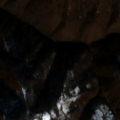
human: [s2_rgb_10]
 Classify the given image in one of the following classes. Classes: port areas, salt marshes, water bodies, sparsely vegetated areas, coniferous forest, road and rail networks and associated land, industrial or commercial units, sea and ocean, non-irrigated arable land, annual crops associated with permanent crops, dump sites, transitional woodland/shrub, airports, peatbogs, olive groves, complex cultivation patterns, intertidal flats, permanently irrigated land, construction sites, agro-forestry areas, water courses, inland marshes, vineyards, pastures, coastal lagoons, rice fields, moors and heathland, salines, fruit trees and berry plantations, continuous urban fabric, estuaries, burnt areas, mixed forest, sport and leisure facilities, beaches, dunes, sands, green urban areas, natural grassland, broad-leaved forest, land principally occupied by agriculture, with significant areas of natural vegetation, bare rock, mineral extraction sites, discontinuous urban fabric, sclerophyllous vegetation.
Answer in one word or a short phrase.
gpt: broad-leaved forest, transitional woodland/shrub